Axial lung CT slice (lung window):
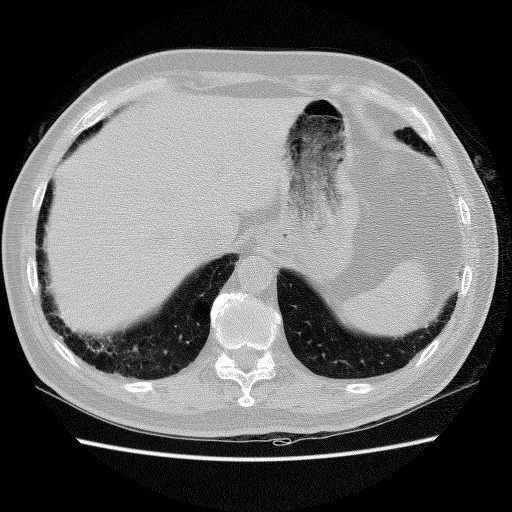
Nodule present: no